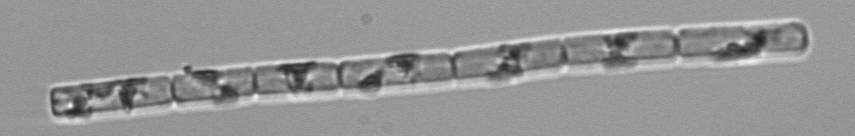
Label: Guinardia_delicatula